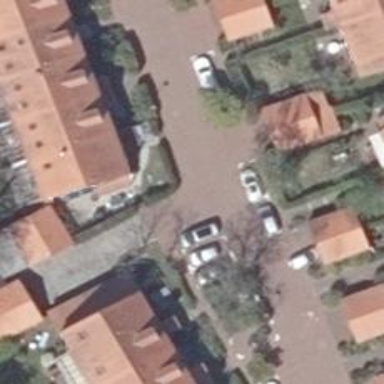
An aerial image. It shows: Living street.